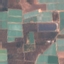
Label: PermanentCrop